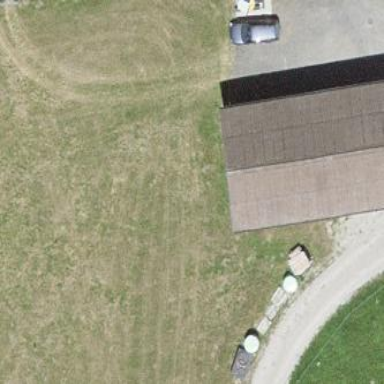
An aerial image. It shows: Rural barn.